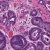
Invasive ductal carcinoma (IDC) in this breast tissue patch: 0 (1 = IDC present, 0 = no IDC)